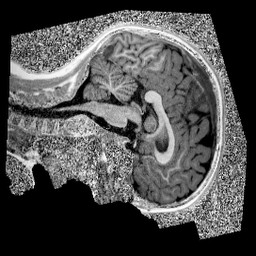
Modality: UNIT1
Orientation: sagittal
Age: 10
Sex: male
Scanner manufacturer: siemens
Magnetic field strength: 3 T
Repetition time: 4 s
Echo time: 0.00299 s